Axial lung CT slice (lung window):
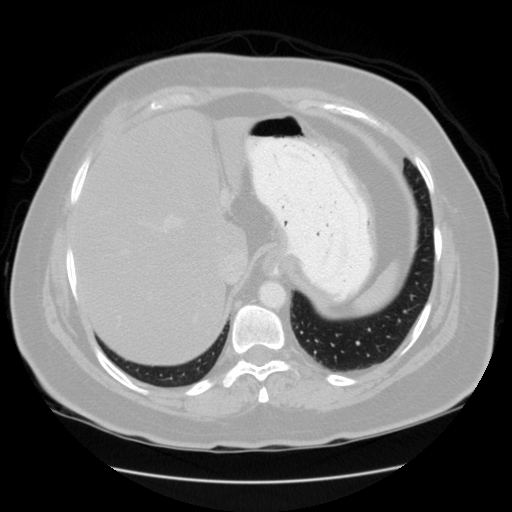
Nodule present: no